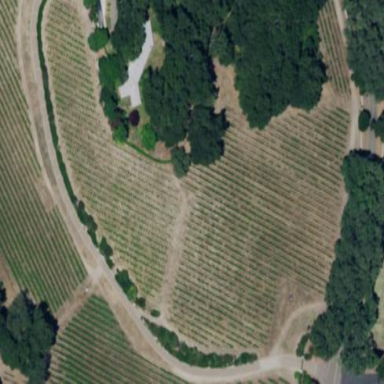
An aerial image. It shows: Vineyard with grape crops.